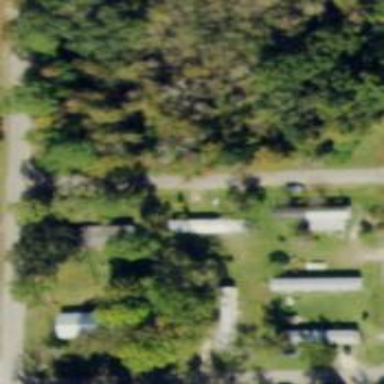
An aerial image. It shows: Residential area designated as trailer park.